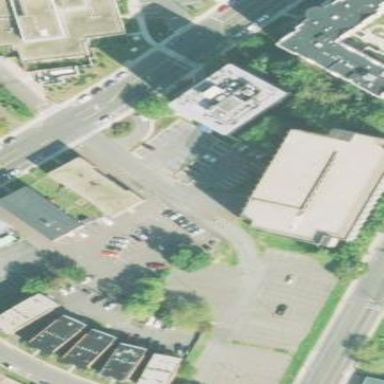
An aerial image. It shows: Multi-storey parking facility.